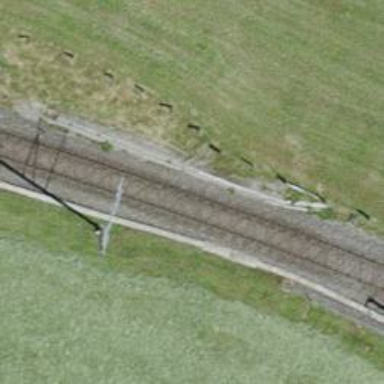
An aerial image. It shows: Single-track railway with electrified contact lines.